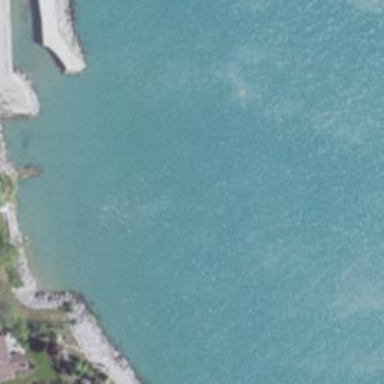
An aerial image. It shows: Breakwater structure.